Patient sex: M
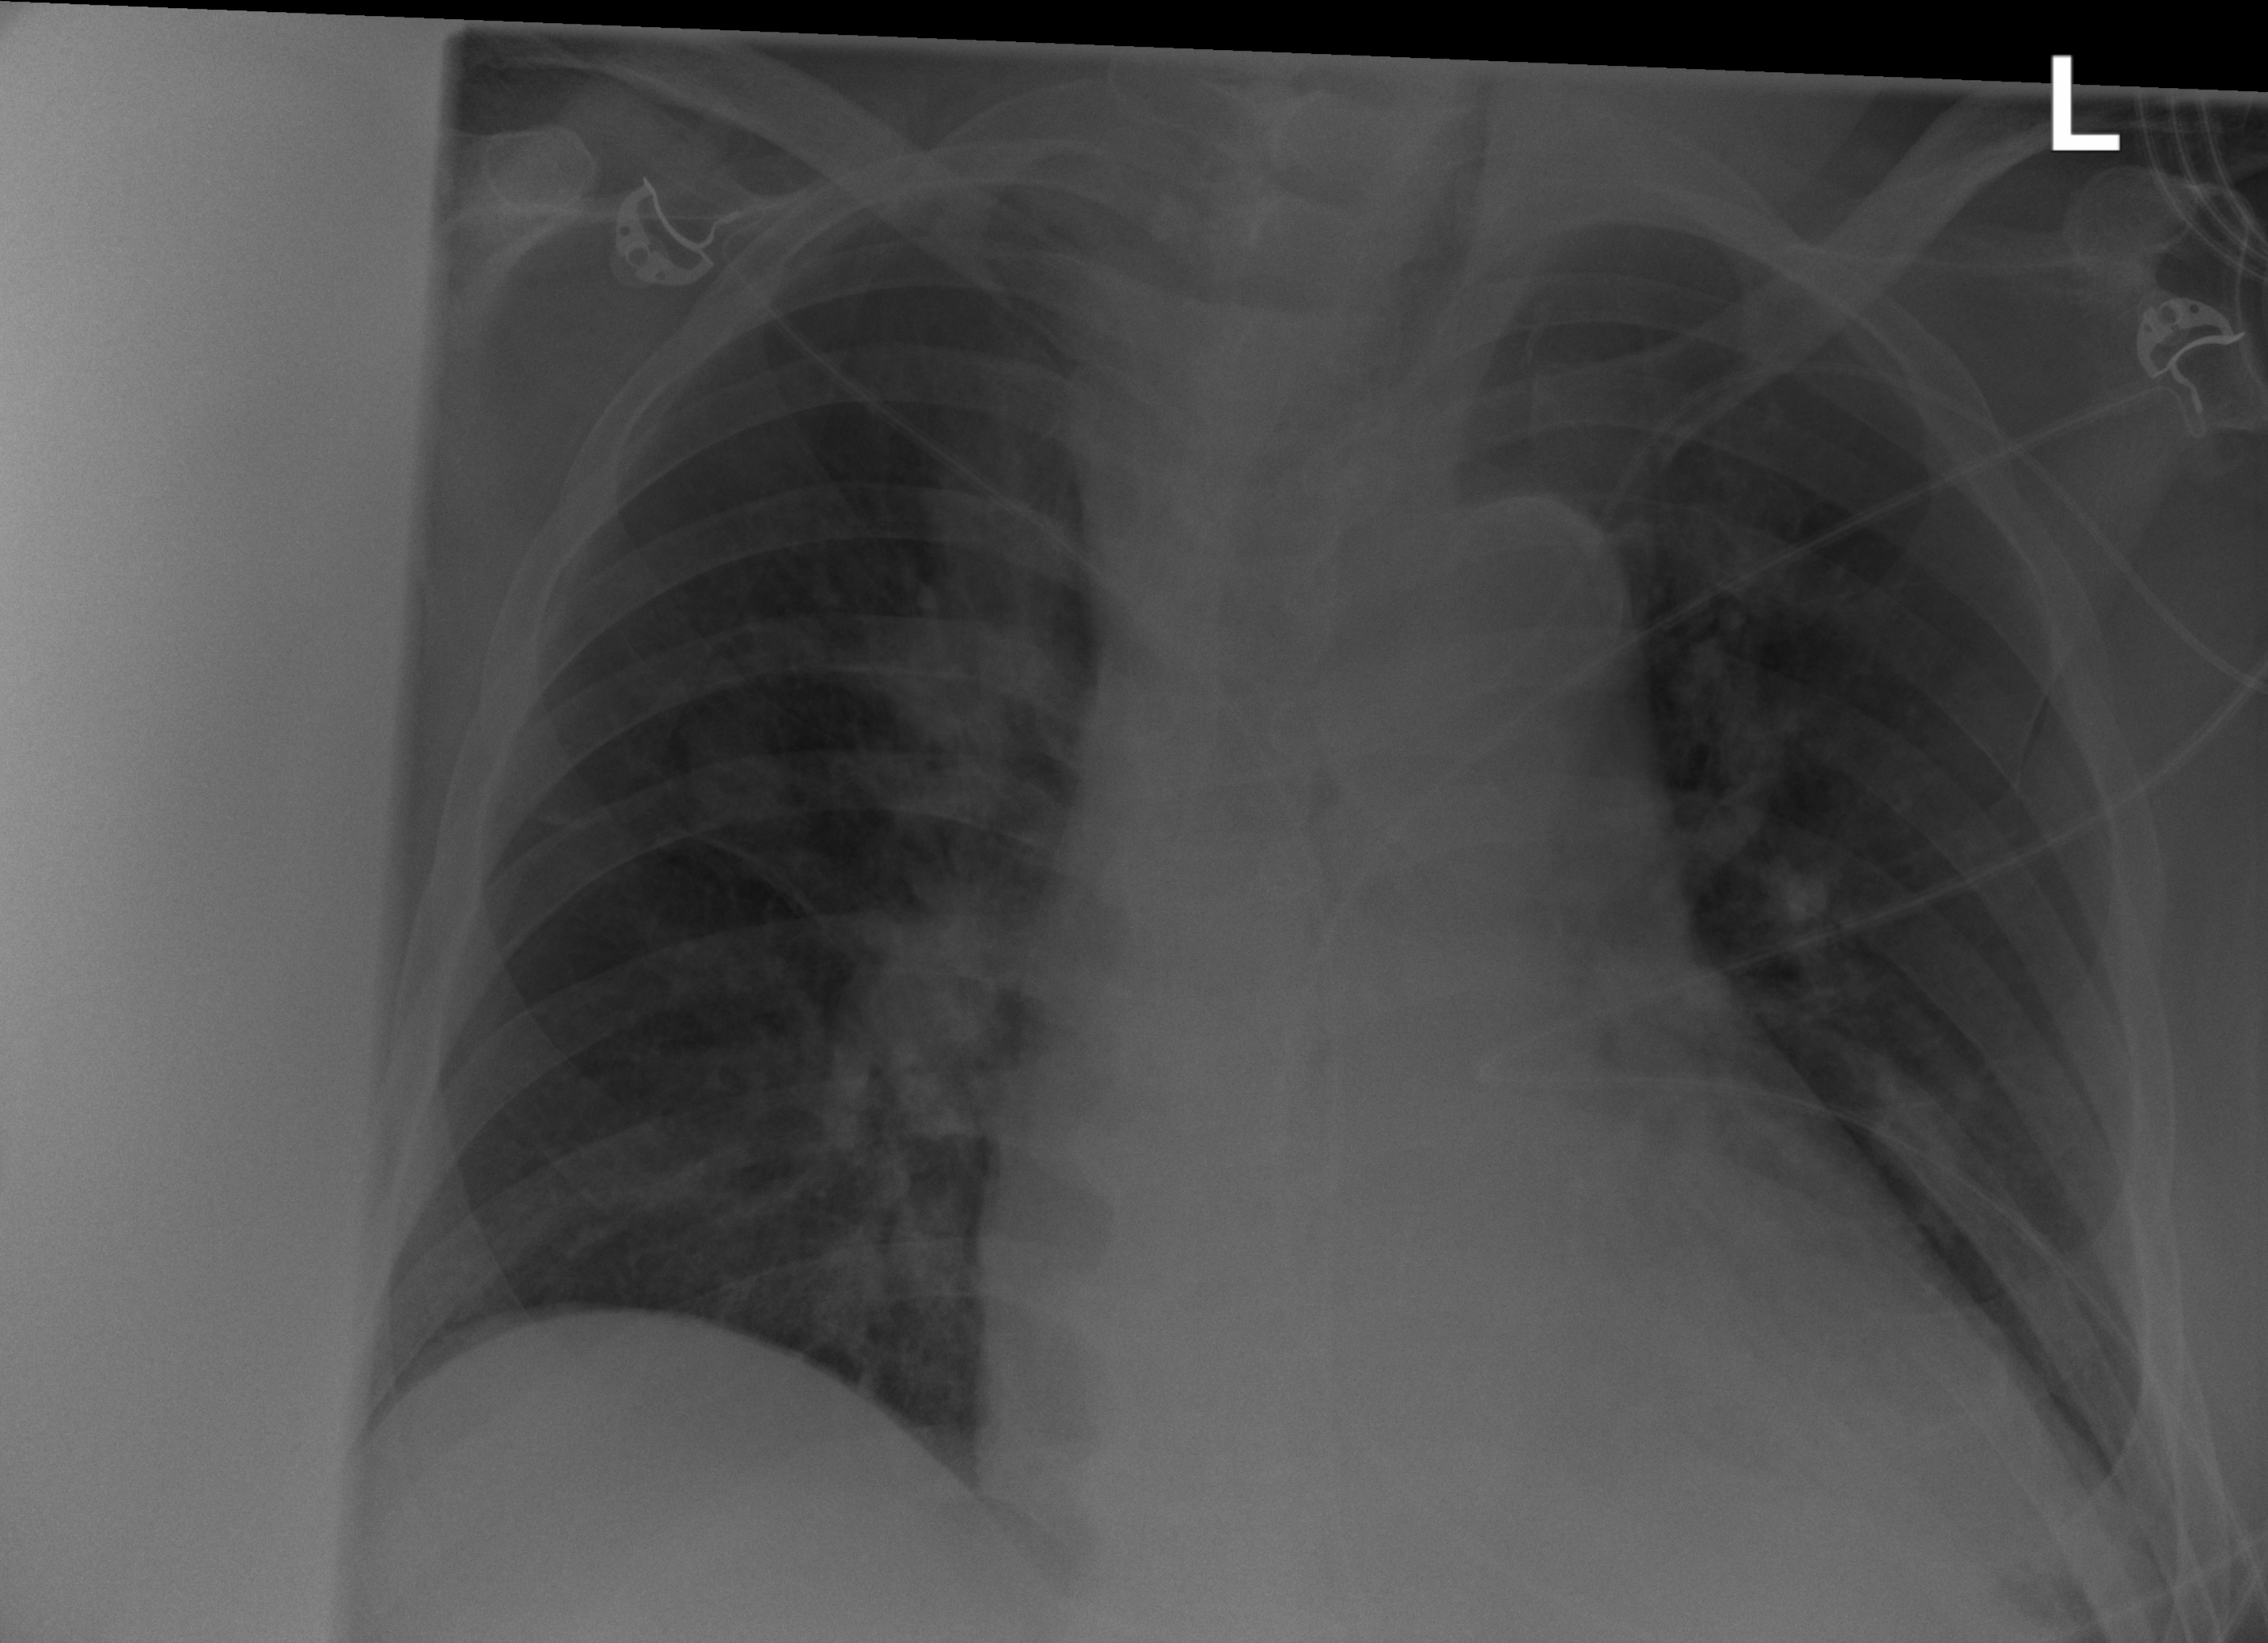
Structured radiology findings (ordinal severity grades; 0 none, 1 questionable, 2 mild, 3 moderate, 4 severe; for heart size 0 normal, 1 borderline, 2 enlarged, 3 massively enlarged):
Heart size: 2
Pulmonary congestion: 2
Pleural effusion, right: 0
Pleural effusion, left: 0
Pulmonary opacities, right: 3
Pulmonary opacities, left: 0
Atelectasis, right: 1
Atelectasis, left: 1